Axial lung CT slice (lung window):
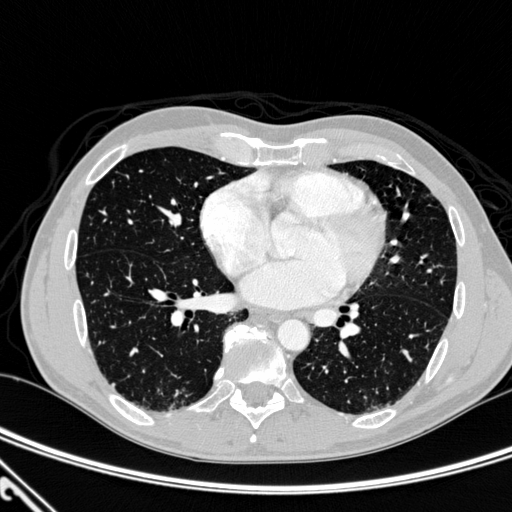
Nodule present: yes
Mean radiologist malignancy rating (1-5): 2